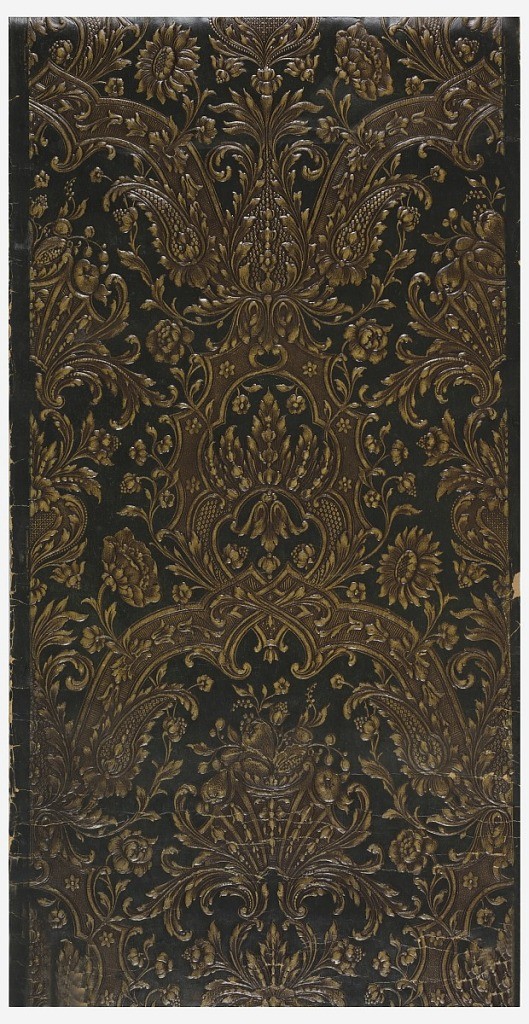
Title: Sidewall
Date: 1875–99
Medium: Embossed
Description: Embossed "baroque" pattern of sunflower, poppy, roses and acanthus leaves, printed in tan and brown. Imitation leather.